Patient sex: M
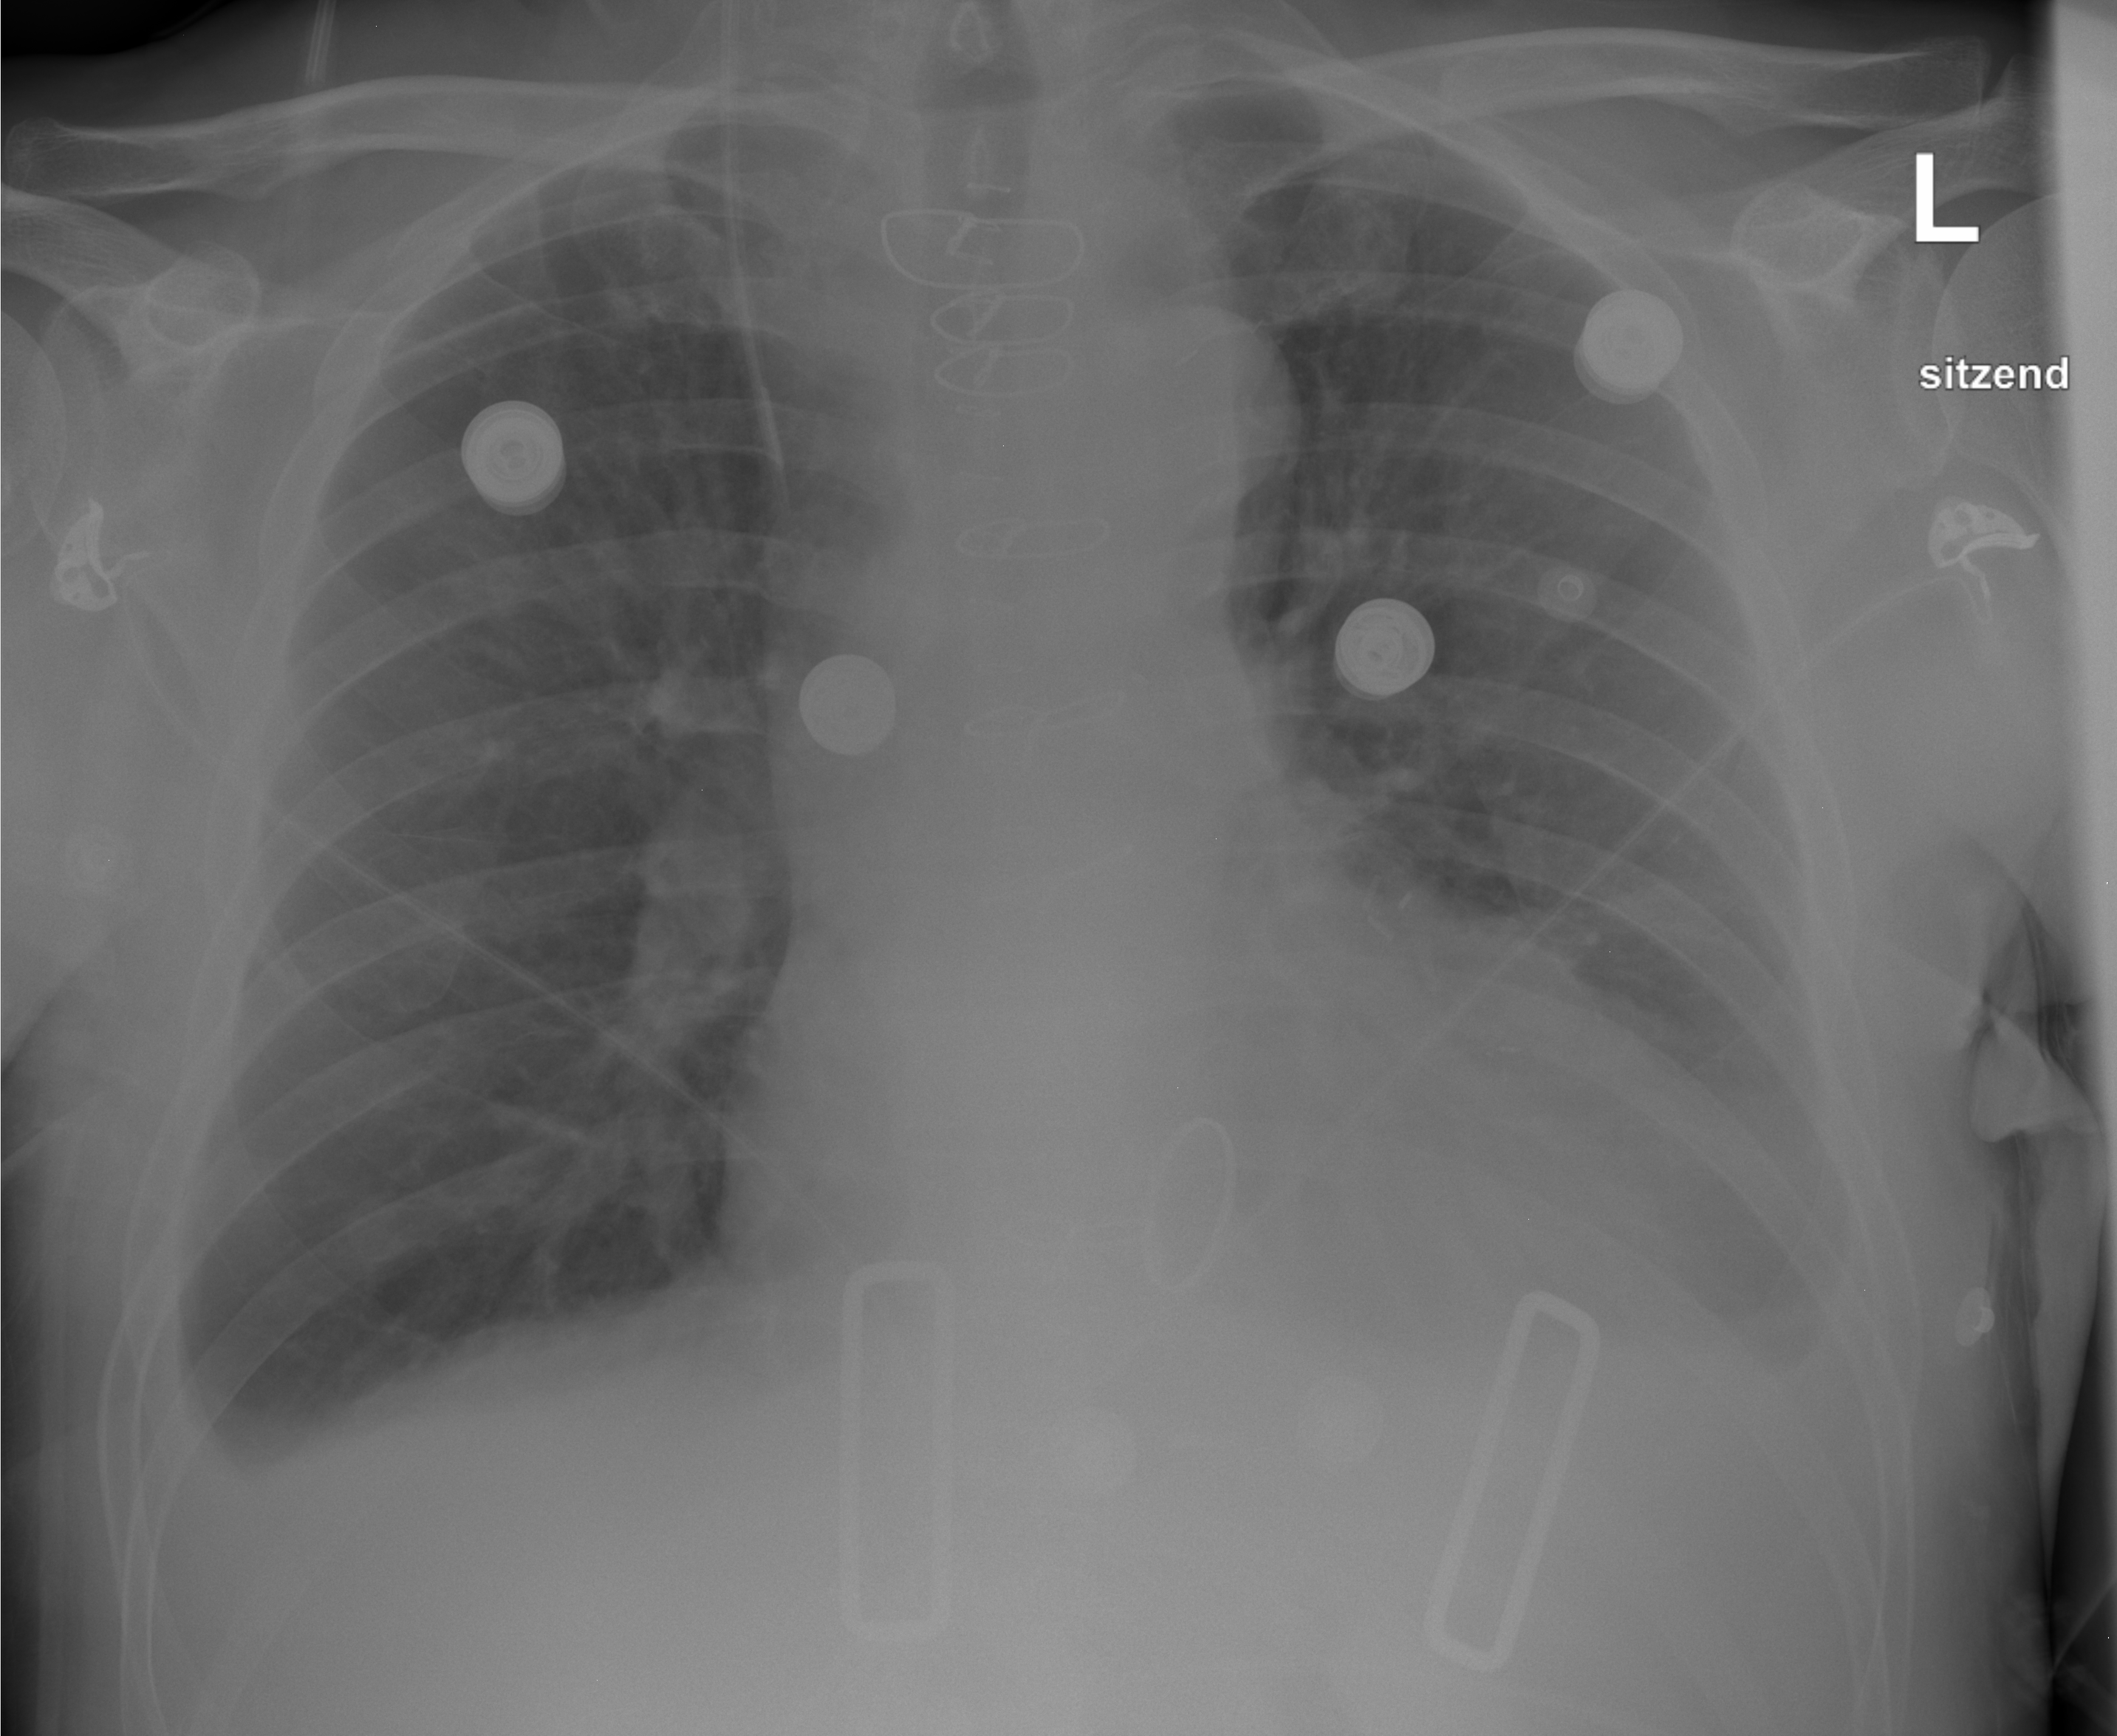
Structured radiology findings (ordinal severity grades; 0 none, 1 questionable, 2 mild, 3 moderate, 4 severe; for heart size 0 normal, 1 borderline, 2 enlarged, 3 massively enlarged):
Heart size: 0
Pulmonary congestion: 2
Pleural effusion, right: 0
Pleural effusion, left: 2
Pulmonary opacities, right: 0
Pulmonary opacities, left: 0
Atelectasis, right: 0
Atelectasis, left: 0